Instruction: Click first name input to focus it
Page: traveler
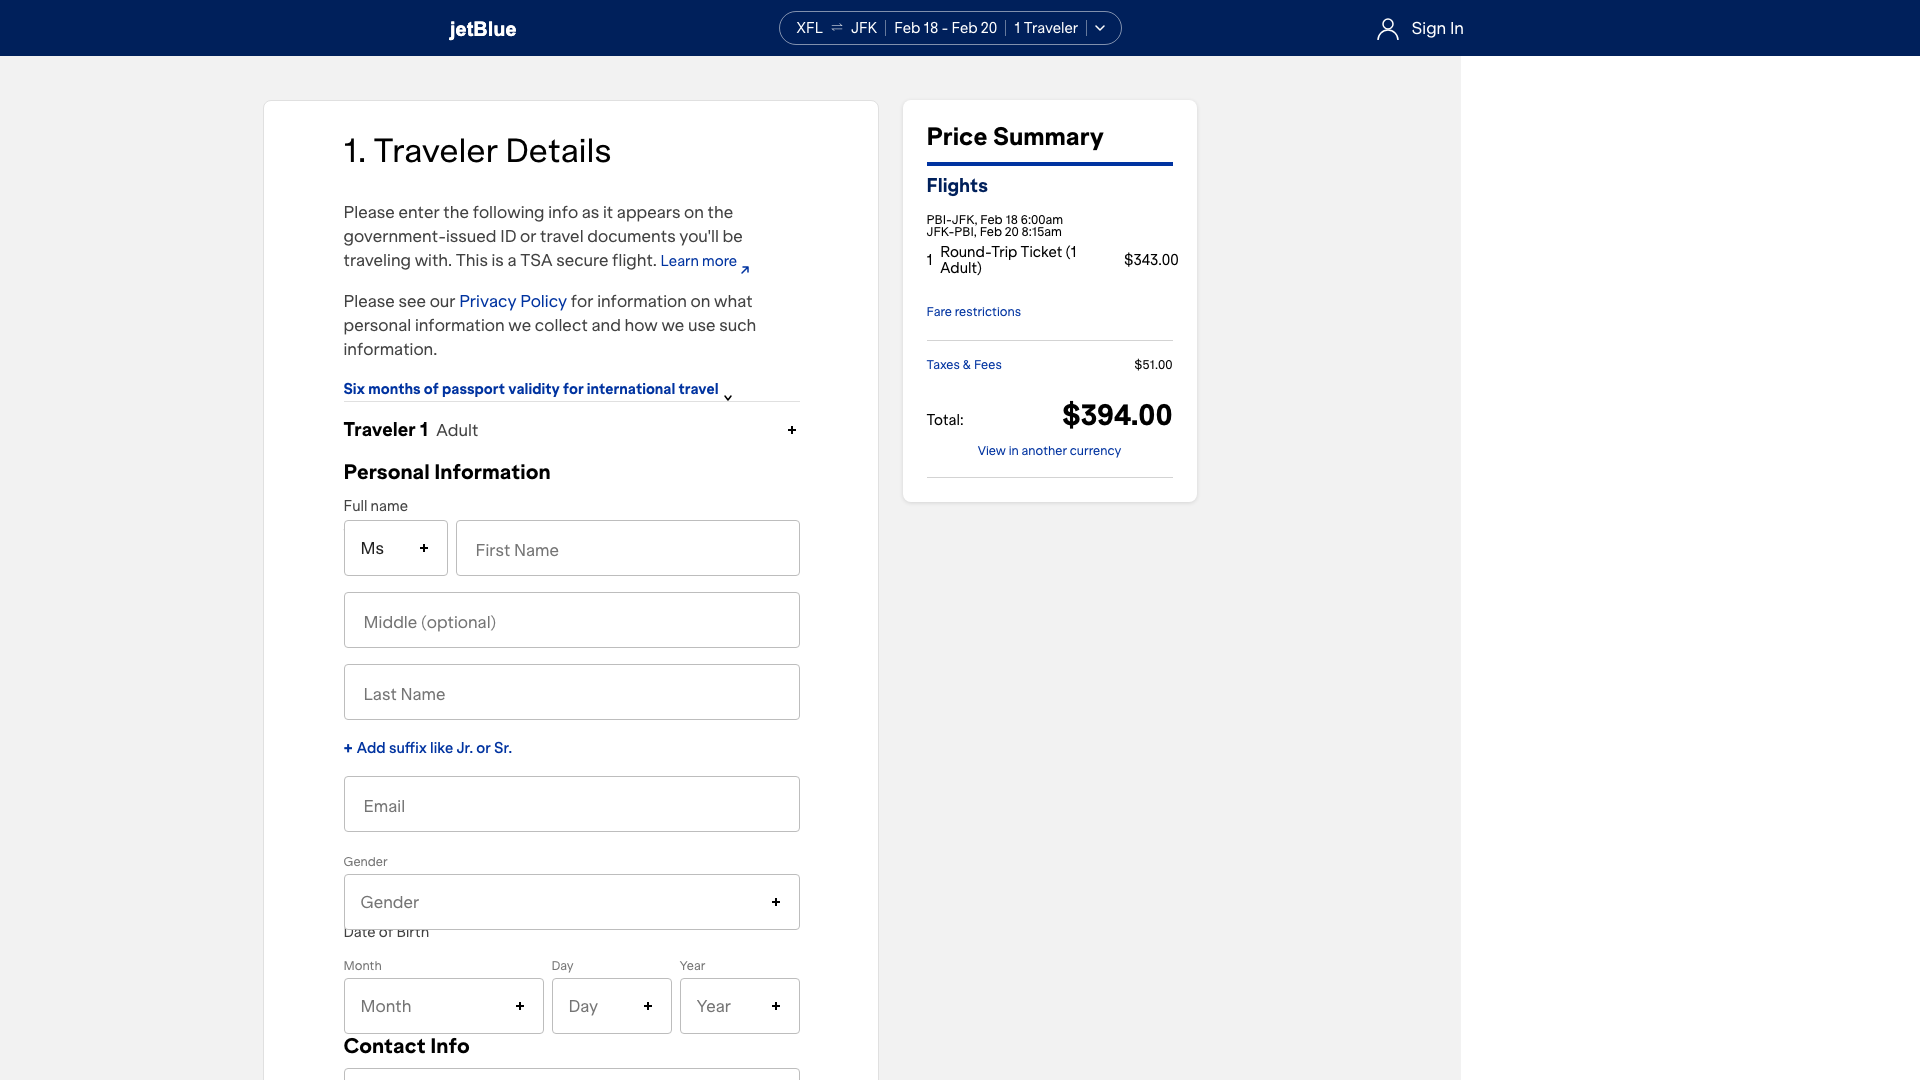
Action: click